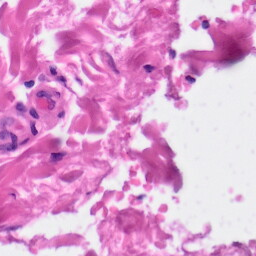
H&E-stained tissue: Skin